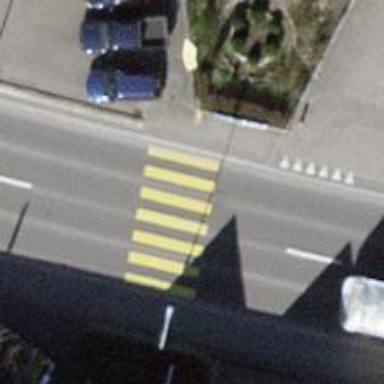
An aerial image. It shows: Uncontrolled zebra crossing on the road.